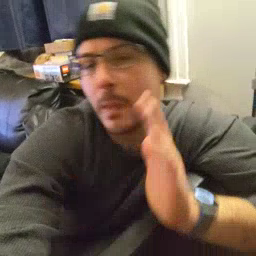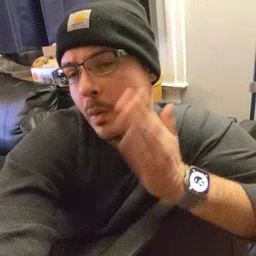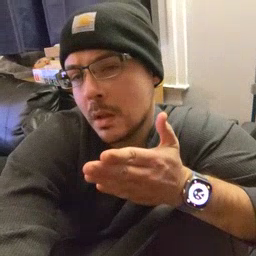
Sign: will